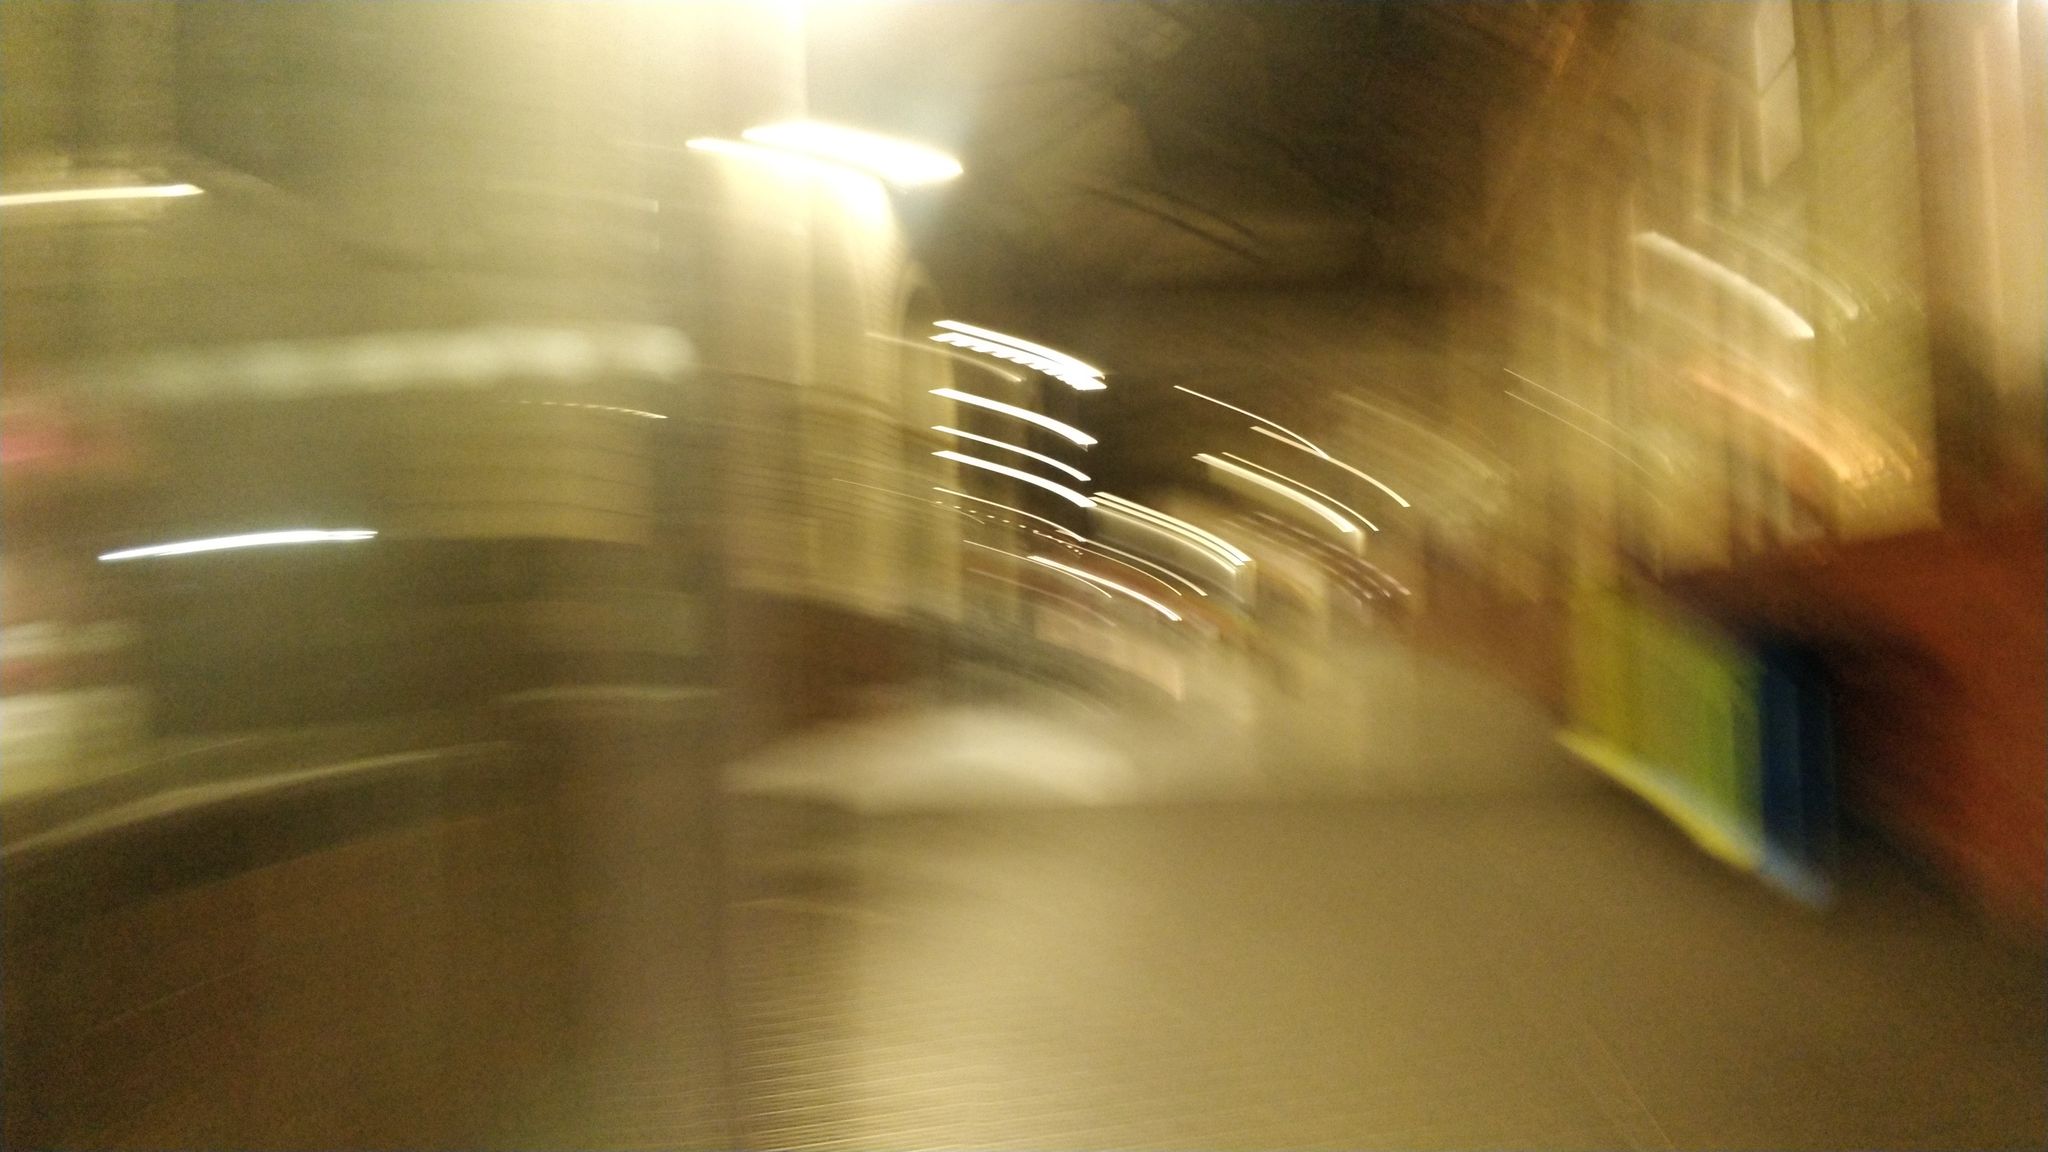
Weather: snowy
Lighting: day
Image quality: slightly poor
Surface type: driving surface
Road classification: pedestrian, service, cycleway
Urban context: urban centre
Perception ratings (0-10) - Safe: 2.34, Lively: 5.59, Beautiful: 3.16, Boring: 6.68, Depressing: 2.69, Wealthy: 4.26